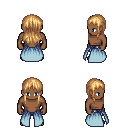
a pixel art fantasy rpg character, male body template, human, dark skin, overskirt, metal pants, light blonde unkempt hairstyle, four views (front, back, left, right), 2x2 character sprite sheet, small pixel art, hard edges, no anti-aliasing